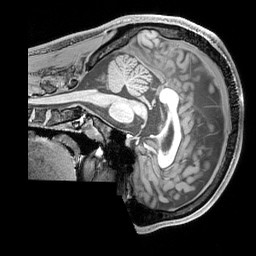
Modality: T1w
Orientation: sagittal
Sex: male
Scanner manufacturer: siemens
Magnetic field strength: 3 T
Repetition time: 2.3 s
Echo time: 0.00226 s